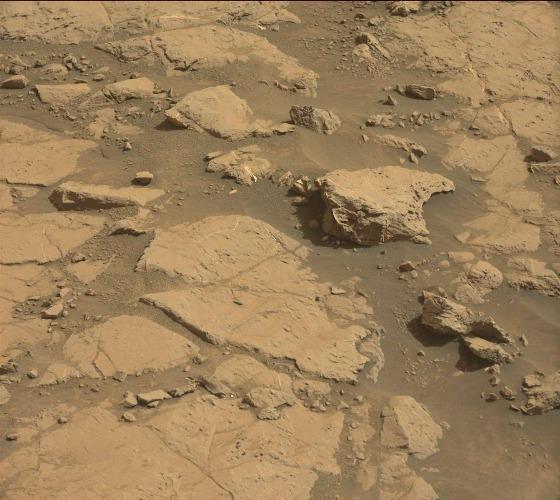
Terrain classes present: Bedrock, Gravel / Sand / Soil, Rock, Shadow